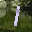
Label: 1